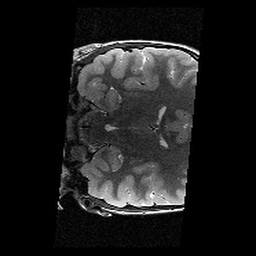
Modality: T2w
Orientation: coronal
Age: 11
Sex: female
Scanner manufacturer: siemens
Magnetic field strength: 3 T
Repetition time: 9.23 s
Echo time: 0.067 s